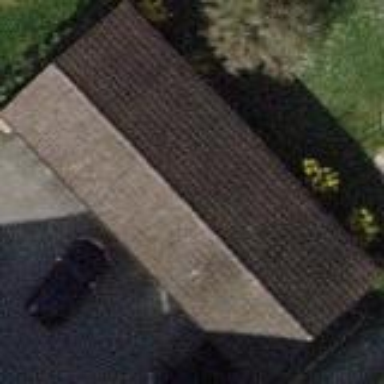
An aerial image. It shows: Group of garages.